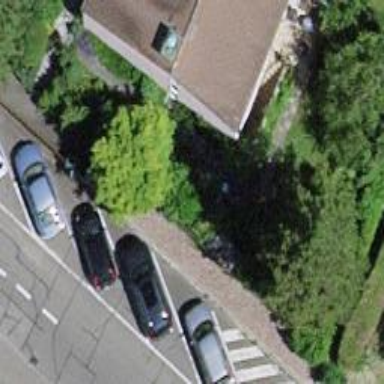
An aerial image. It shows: Street-side parking area with diagonal orientation.